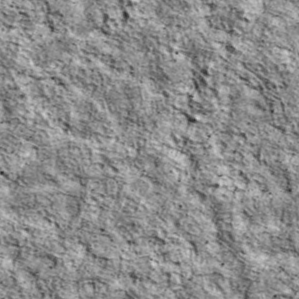
Label: non_frost